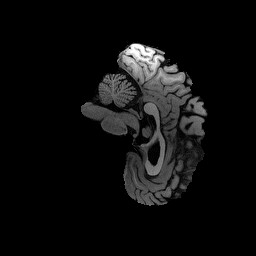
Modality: T1w
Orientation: sagittal
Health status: healthy